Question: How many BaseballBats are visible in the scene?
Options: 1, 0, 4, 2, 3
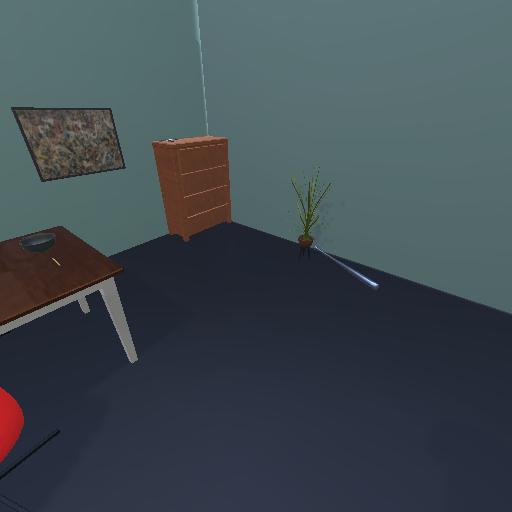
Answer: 1